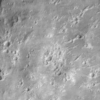
Label: not_dusty